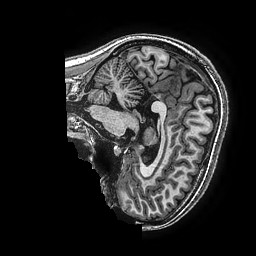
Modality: T1w
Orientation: sagittal
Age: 17
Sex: female
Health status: ill
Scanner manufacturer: ge
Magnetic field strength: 3 T
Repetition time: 0.00766 s
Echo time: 0.003476 s